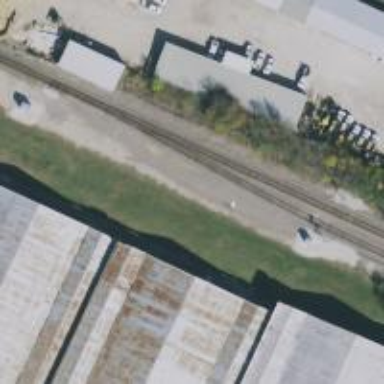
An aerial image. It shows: Railway siding with rails.